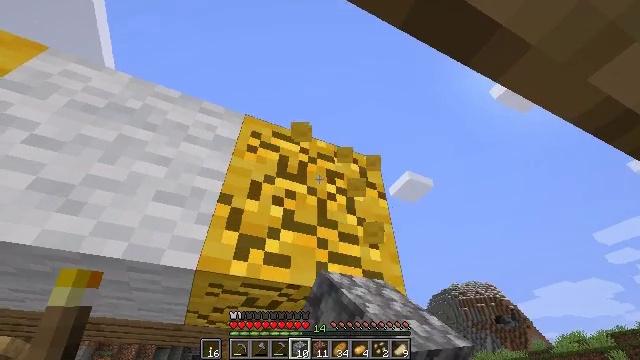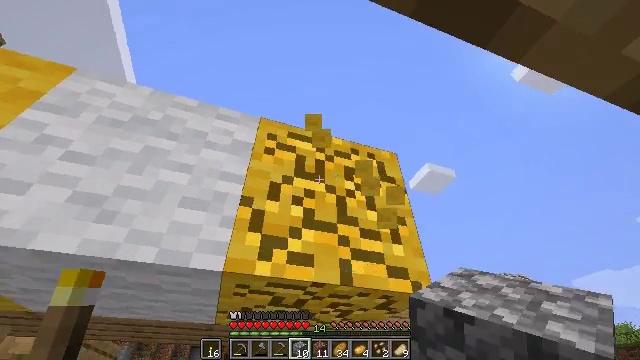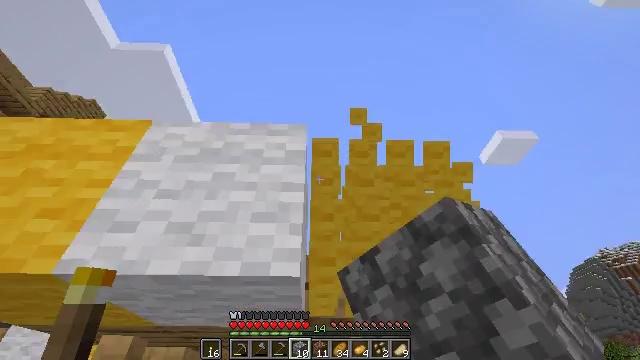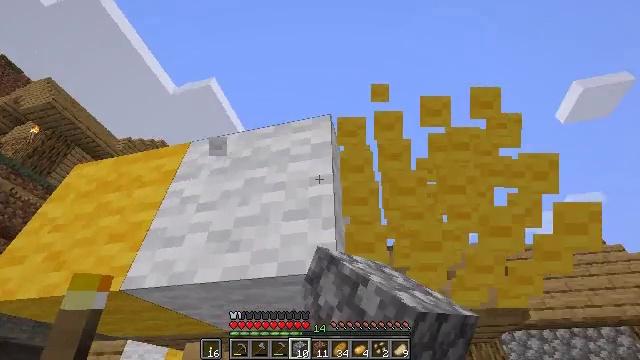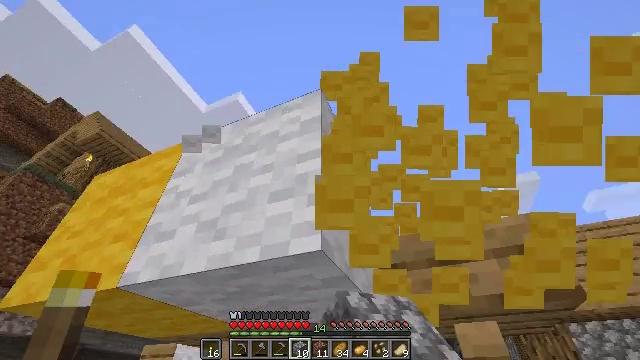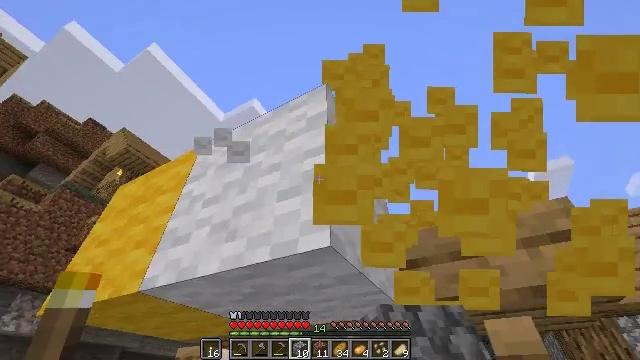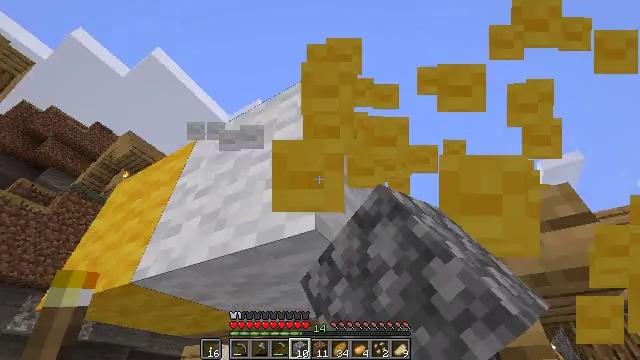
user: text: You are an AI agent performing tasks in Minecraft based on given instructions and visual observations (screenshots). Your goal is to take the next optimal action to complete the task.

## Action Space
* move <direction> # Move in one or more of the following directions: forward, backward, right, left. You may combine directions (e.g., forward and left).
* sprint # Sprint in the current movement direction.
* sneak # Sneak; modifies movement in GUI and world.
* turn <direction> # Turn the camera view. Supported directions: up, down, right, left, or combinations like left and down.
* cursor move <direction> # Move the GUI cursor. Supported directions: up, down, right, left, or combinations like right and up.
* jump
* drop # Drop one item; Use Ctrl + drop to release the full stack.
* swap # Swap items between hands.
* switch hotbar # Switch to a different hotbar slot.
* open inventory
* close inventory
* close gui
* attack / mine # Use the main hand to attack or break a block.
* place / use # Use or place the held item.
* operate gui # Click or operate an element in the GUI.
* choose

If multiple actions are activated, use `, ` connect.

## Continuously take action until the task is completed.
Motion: motion action
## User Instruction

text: Break the yellow wool to collect it.
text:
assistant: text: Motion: turn left, attack / mine
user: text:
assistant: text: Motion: move forward and move right, turn left, attack / mine
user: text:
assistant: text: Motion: move forward and move right, turn left, attack / mine
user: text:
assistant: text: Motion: move forward and move right, turn left, attack / mine
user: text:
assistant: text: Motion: turn left, attack / mine
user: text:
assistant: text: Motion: turn left, attack / mine
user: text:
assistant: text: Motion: attack / mine